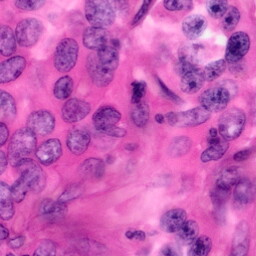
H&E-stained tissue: Pancreatic